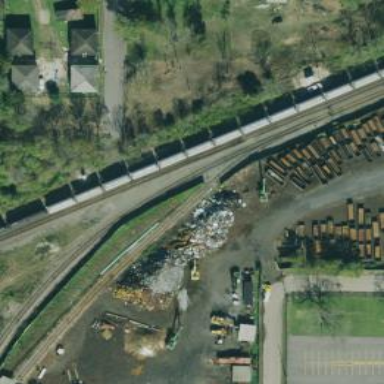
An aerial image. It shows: Rail spur service.